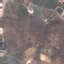
Land use / land cover: PermanentCrop